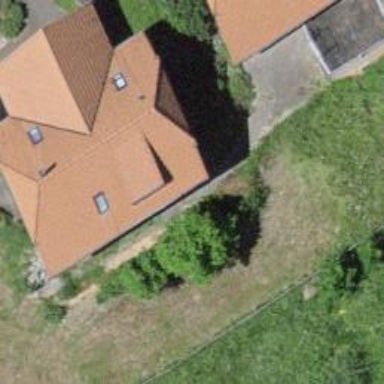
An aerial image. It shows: Simple house.